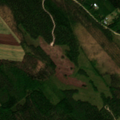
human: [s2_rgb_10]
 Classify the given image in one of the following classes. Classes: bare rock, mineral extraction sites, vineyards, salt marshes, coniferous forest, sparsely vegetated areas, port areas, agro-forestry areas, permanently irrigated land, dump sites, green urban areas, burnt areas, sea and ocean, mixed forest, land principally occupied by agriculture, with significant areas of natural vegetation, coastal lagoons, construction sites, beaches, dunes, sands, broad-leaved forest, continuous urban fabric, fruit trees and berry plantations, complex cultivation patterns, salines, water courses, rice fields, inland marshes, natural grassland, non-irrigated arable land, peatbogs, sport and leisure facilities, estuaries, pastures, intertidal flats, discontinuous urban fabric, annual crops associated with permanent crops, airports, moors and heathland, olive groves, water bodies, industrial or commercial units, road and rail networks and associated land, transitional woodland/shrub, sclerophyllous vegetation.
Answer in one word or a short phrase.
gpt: non-irrigated arable land, coniferous forest, mixed forest, transitional woodland/shrub